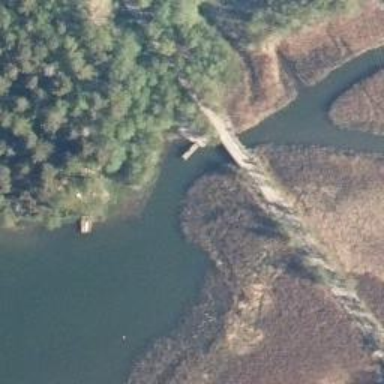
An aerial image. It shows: Unclassified road on bridge.